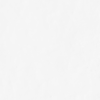
Label: not_dusty